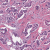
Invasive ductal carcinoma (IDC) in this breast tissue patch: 1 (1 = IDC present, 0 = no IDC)